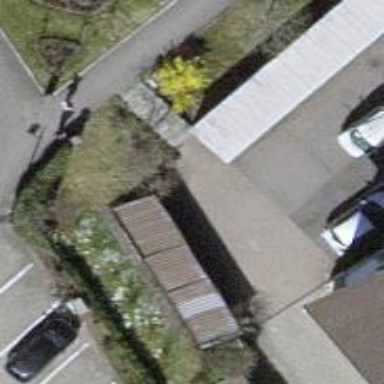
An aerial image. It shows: Bicycle rental facility.